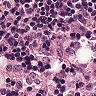
Metastatic tissue present: no